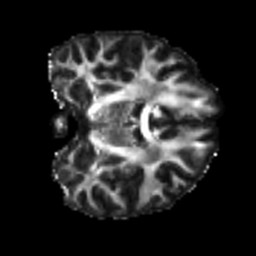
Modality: FA
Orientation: coronal
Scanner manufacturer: siemens
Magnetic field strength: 3 T
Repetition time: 4 s
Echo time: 0.0594 s